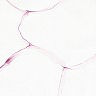
Metastatic tissue present: no